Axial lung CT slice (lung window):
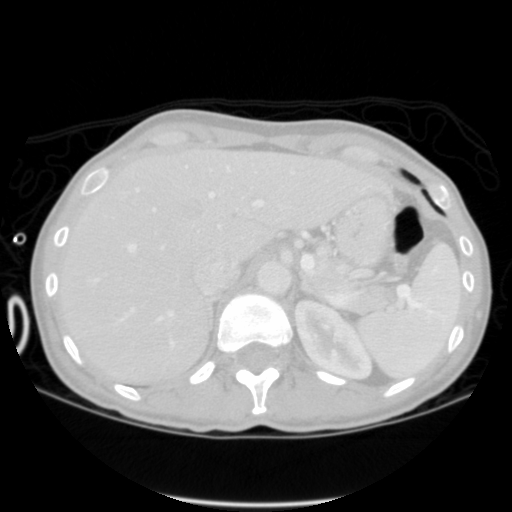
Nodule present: no